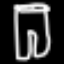
Label: pants